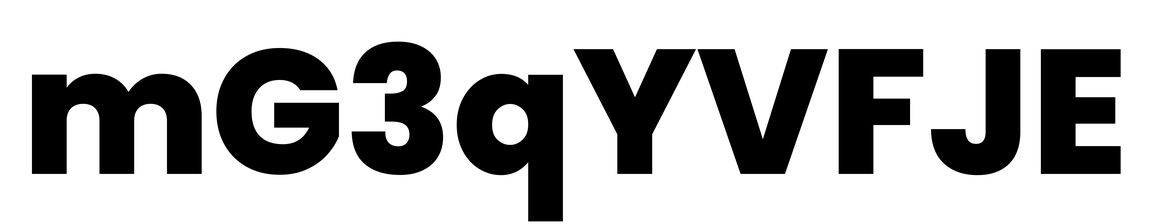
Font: Poppins-ExtraBold